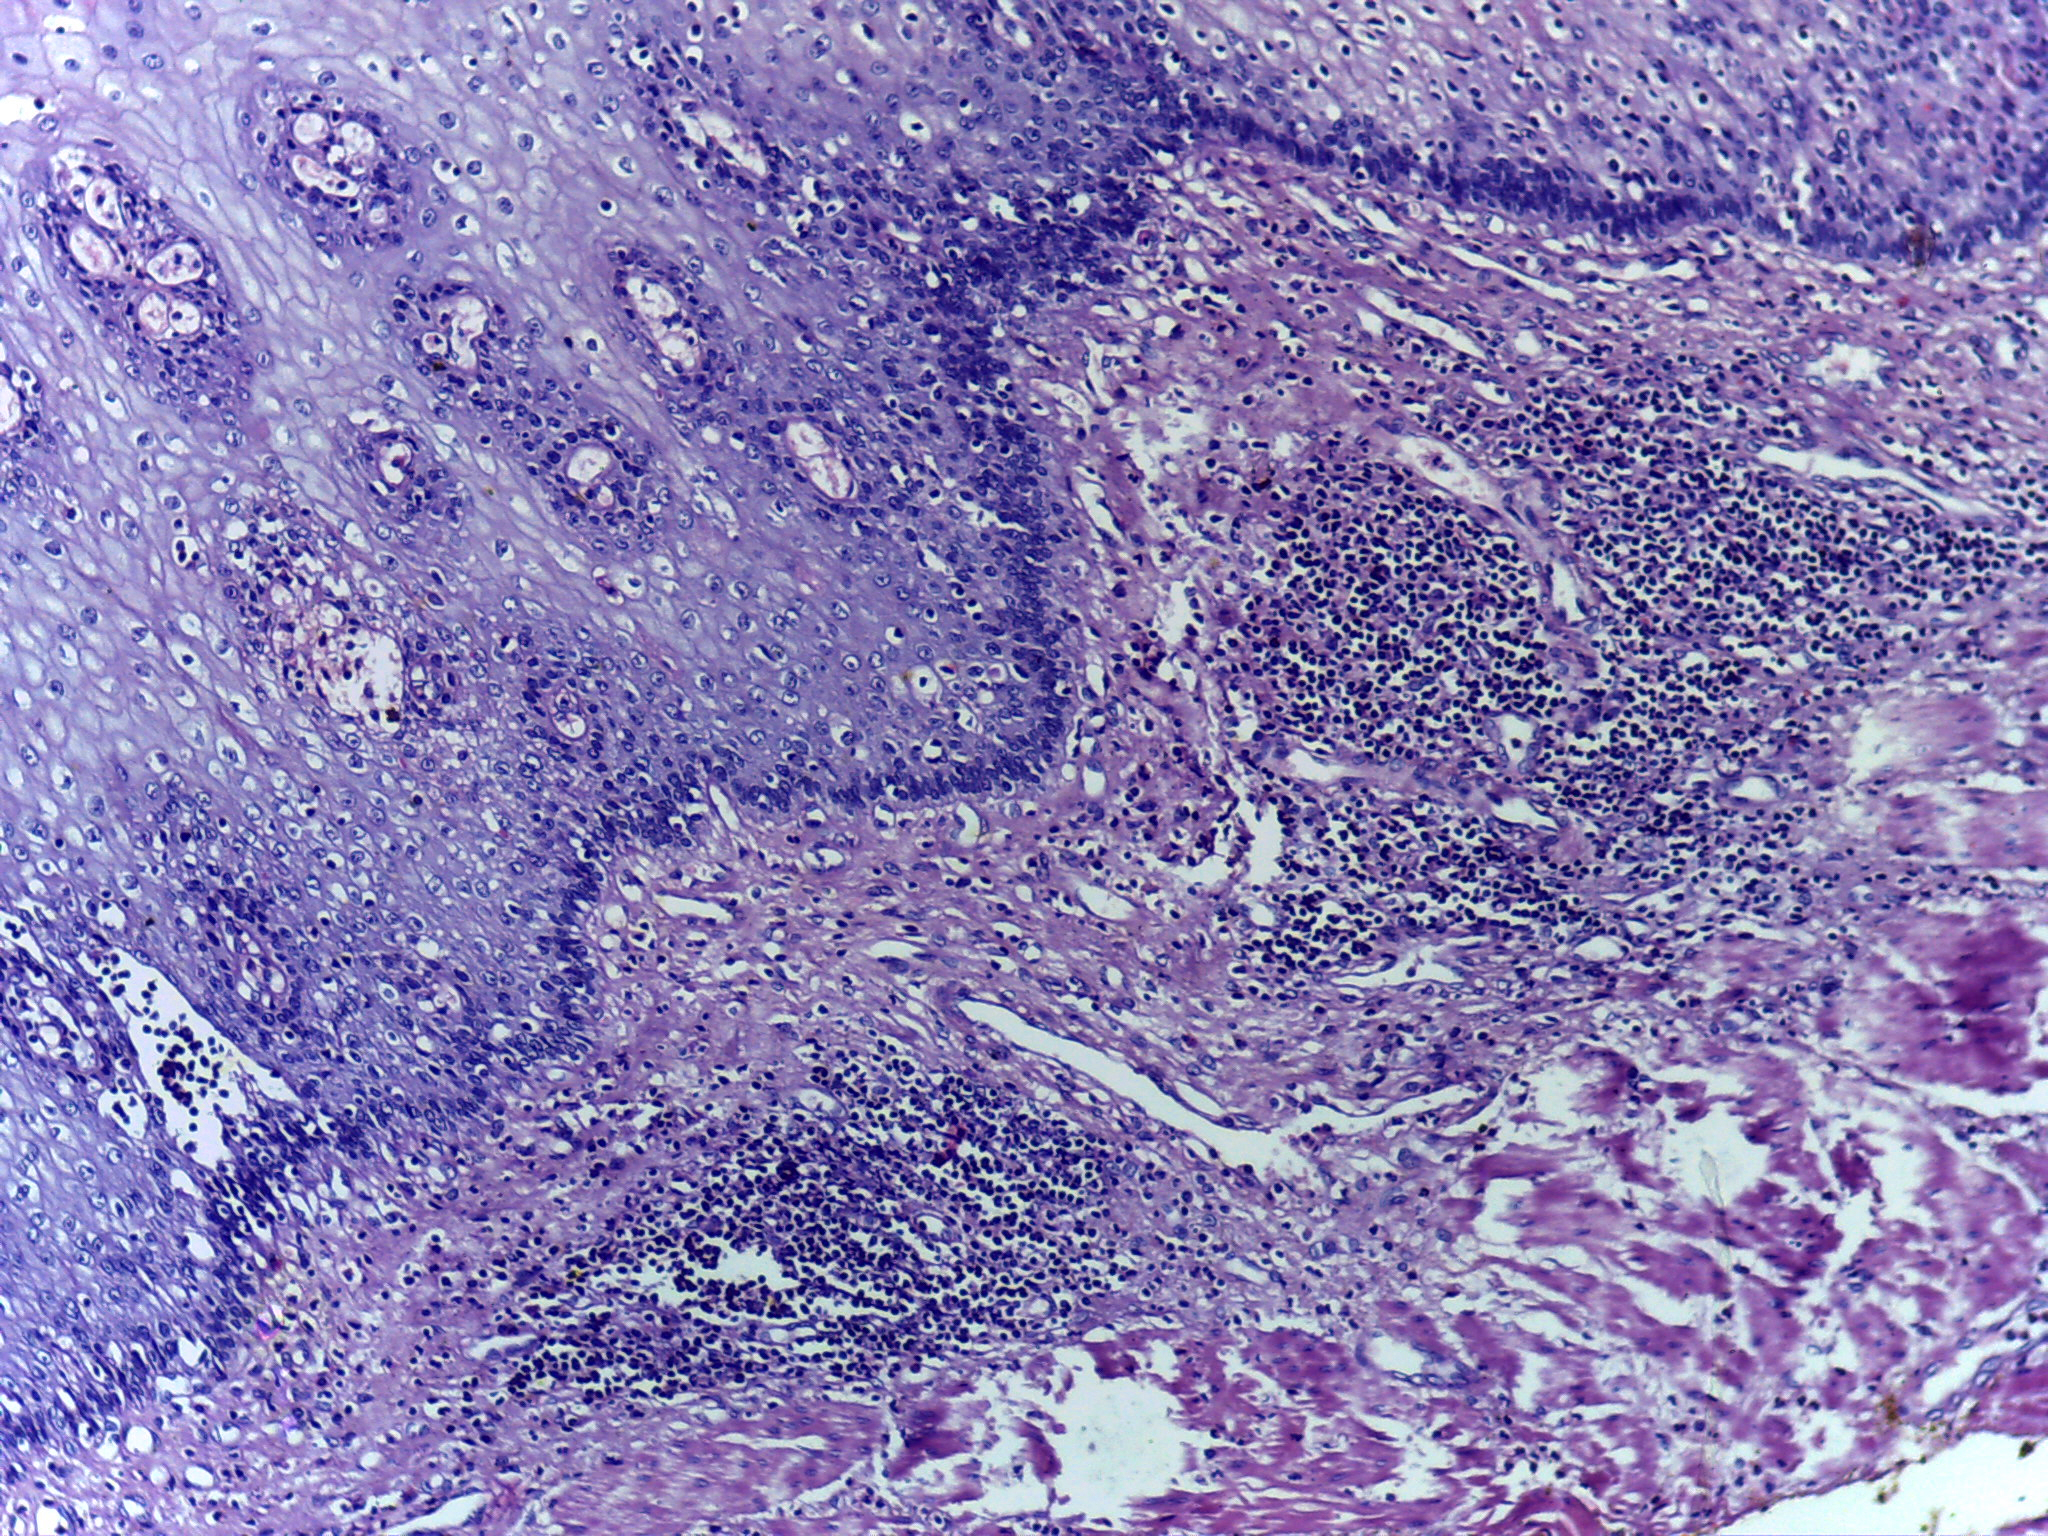
Diagnosis: Normal